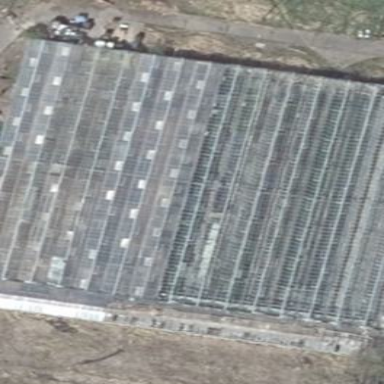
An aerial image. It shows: Greenhouse used for horticulture.